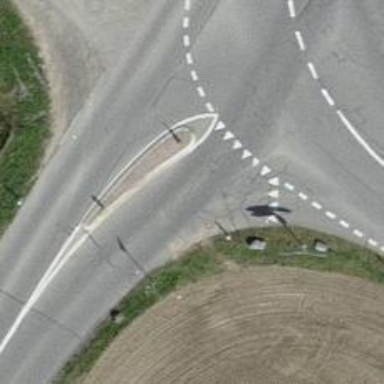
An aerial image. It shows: Traffic calming island.